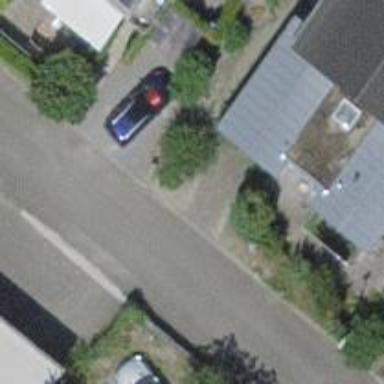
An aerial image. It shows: Residential road with asphalt surface and no sidewalk.